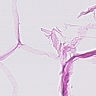
Metastatic tissue present: no